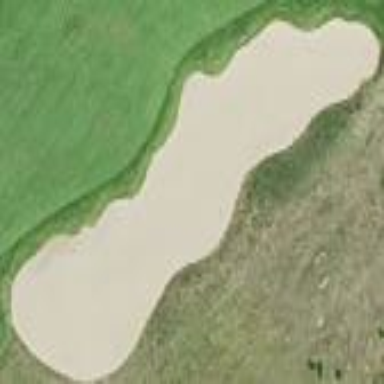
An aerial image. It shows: Sandy area is golf bunker.